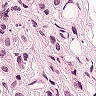
Metastatic tissue present: yes